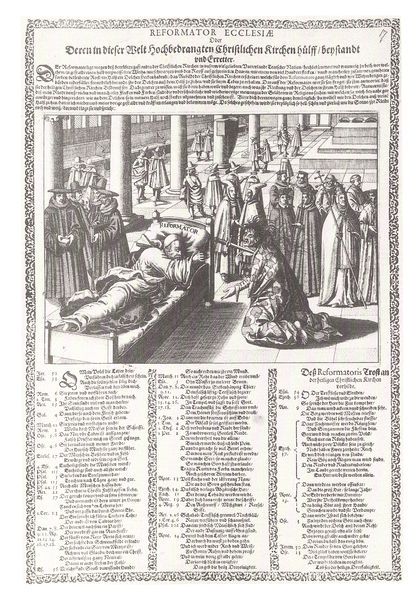
Titel: Reformator Ecclesiae
Institution: (Seriendruck)
Schlagwörter: dunkel, gruppe, mann, schatten, schlaf, umhang, weiß, frauen, menschen, grau, hell, hut, hüte, licht, männer, schwarz, szene, säule, säulen, zeichnung, gespräch, leute, alt, richter, falten, rahmen, stein, tod, tot, bild, gelehrte, hände, kirche, mantel, gewänder, blatt, renaissance, schrift, papier, liegen, schule, stab, grafik, graphik, spalten, rand, figuren, treppe, bischof, kissen, könig, papst, inschrift, bett, deutsch, stufen, liegend, krank, buch, druck, druckgraphik, schraffur, stich, titel, seite, fliesen, illustration, schwarzweiß, schwert, text, zeitung, knien, initiale, überschrift, mäntel, salbung, dämon, namen, buchdruck, buchseite, talar, sarg, christus, sterben, totenbett, kranker, krankheit, knieend, kniend, klerus, priester, segnung, luther, geistliche, mitra, mönche, prozession, tiara, tempel, zeilen, urkunde, anbetung, bitte, satan, strophen, verse, flugblatt, säulenhalle, fraune, latein, lateinisch, reformation, liegender, kreuzstab, buchmalerei, flugschrift, majuskel, seriendruck, majuskeln, liste, thesen, reformator, ecclesia, knieender, bettstatt, totenlager, nwurf, sterbelager, reormator